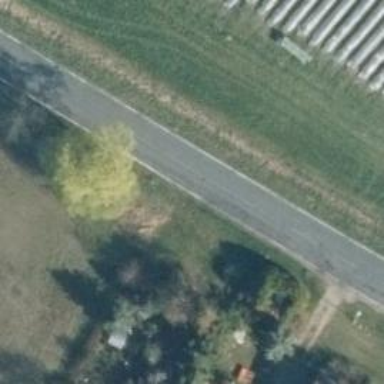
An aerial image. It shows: Secondary road.